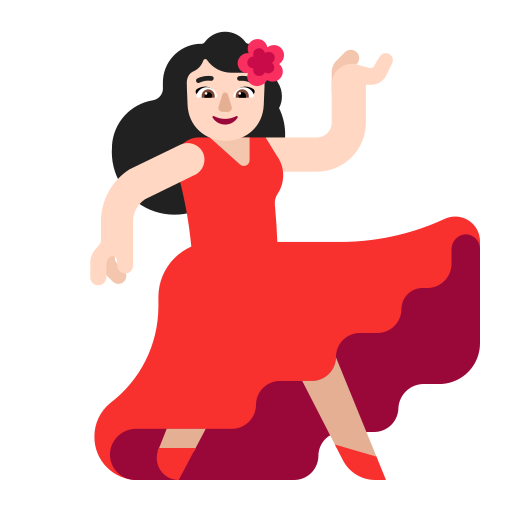
woman dancing flat light